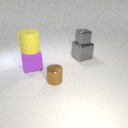
large purple rubber cube below large yellow rubber cylinder